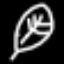
Label: leaf